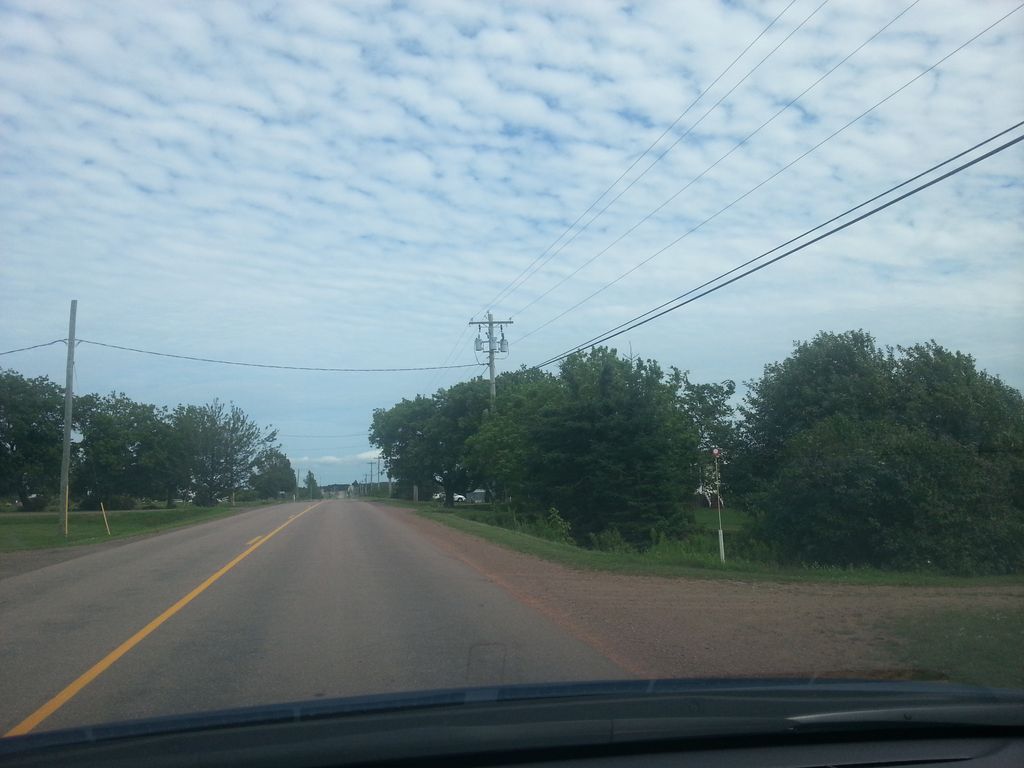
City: charlottetown